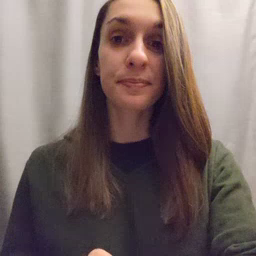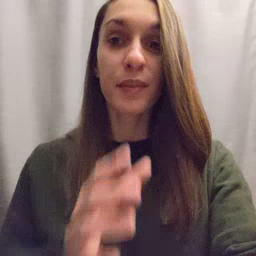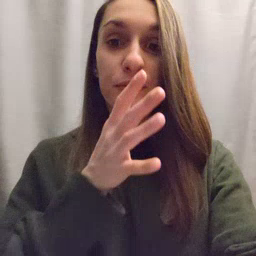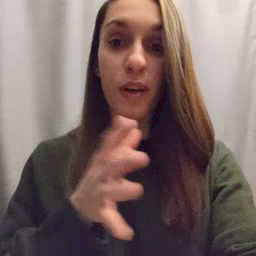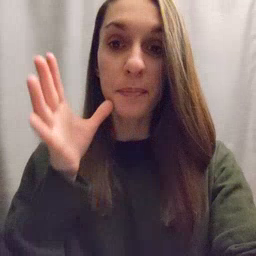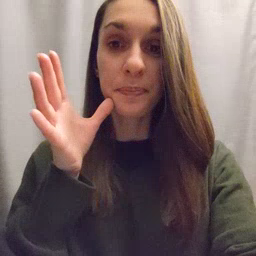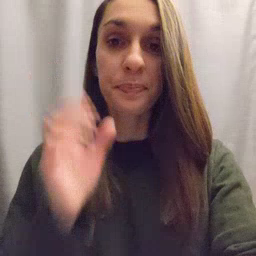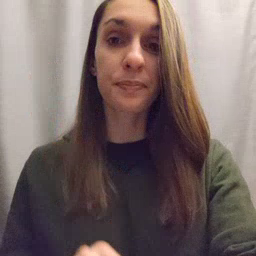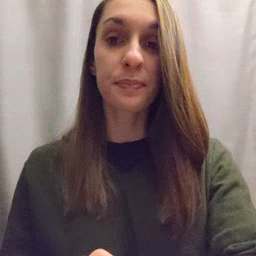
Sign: farm